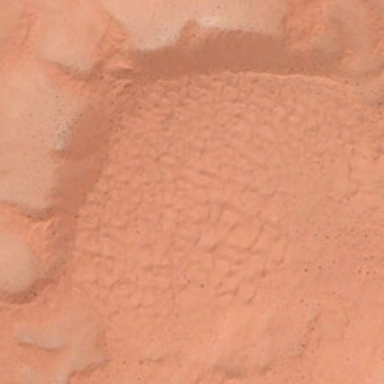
The arid area of the desert is very broad .